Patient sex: M
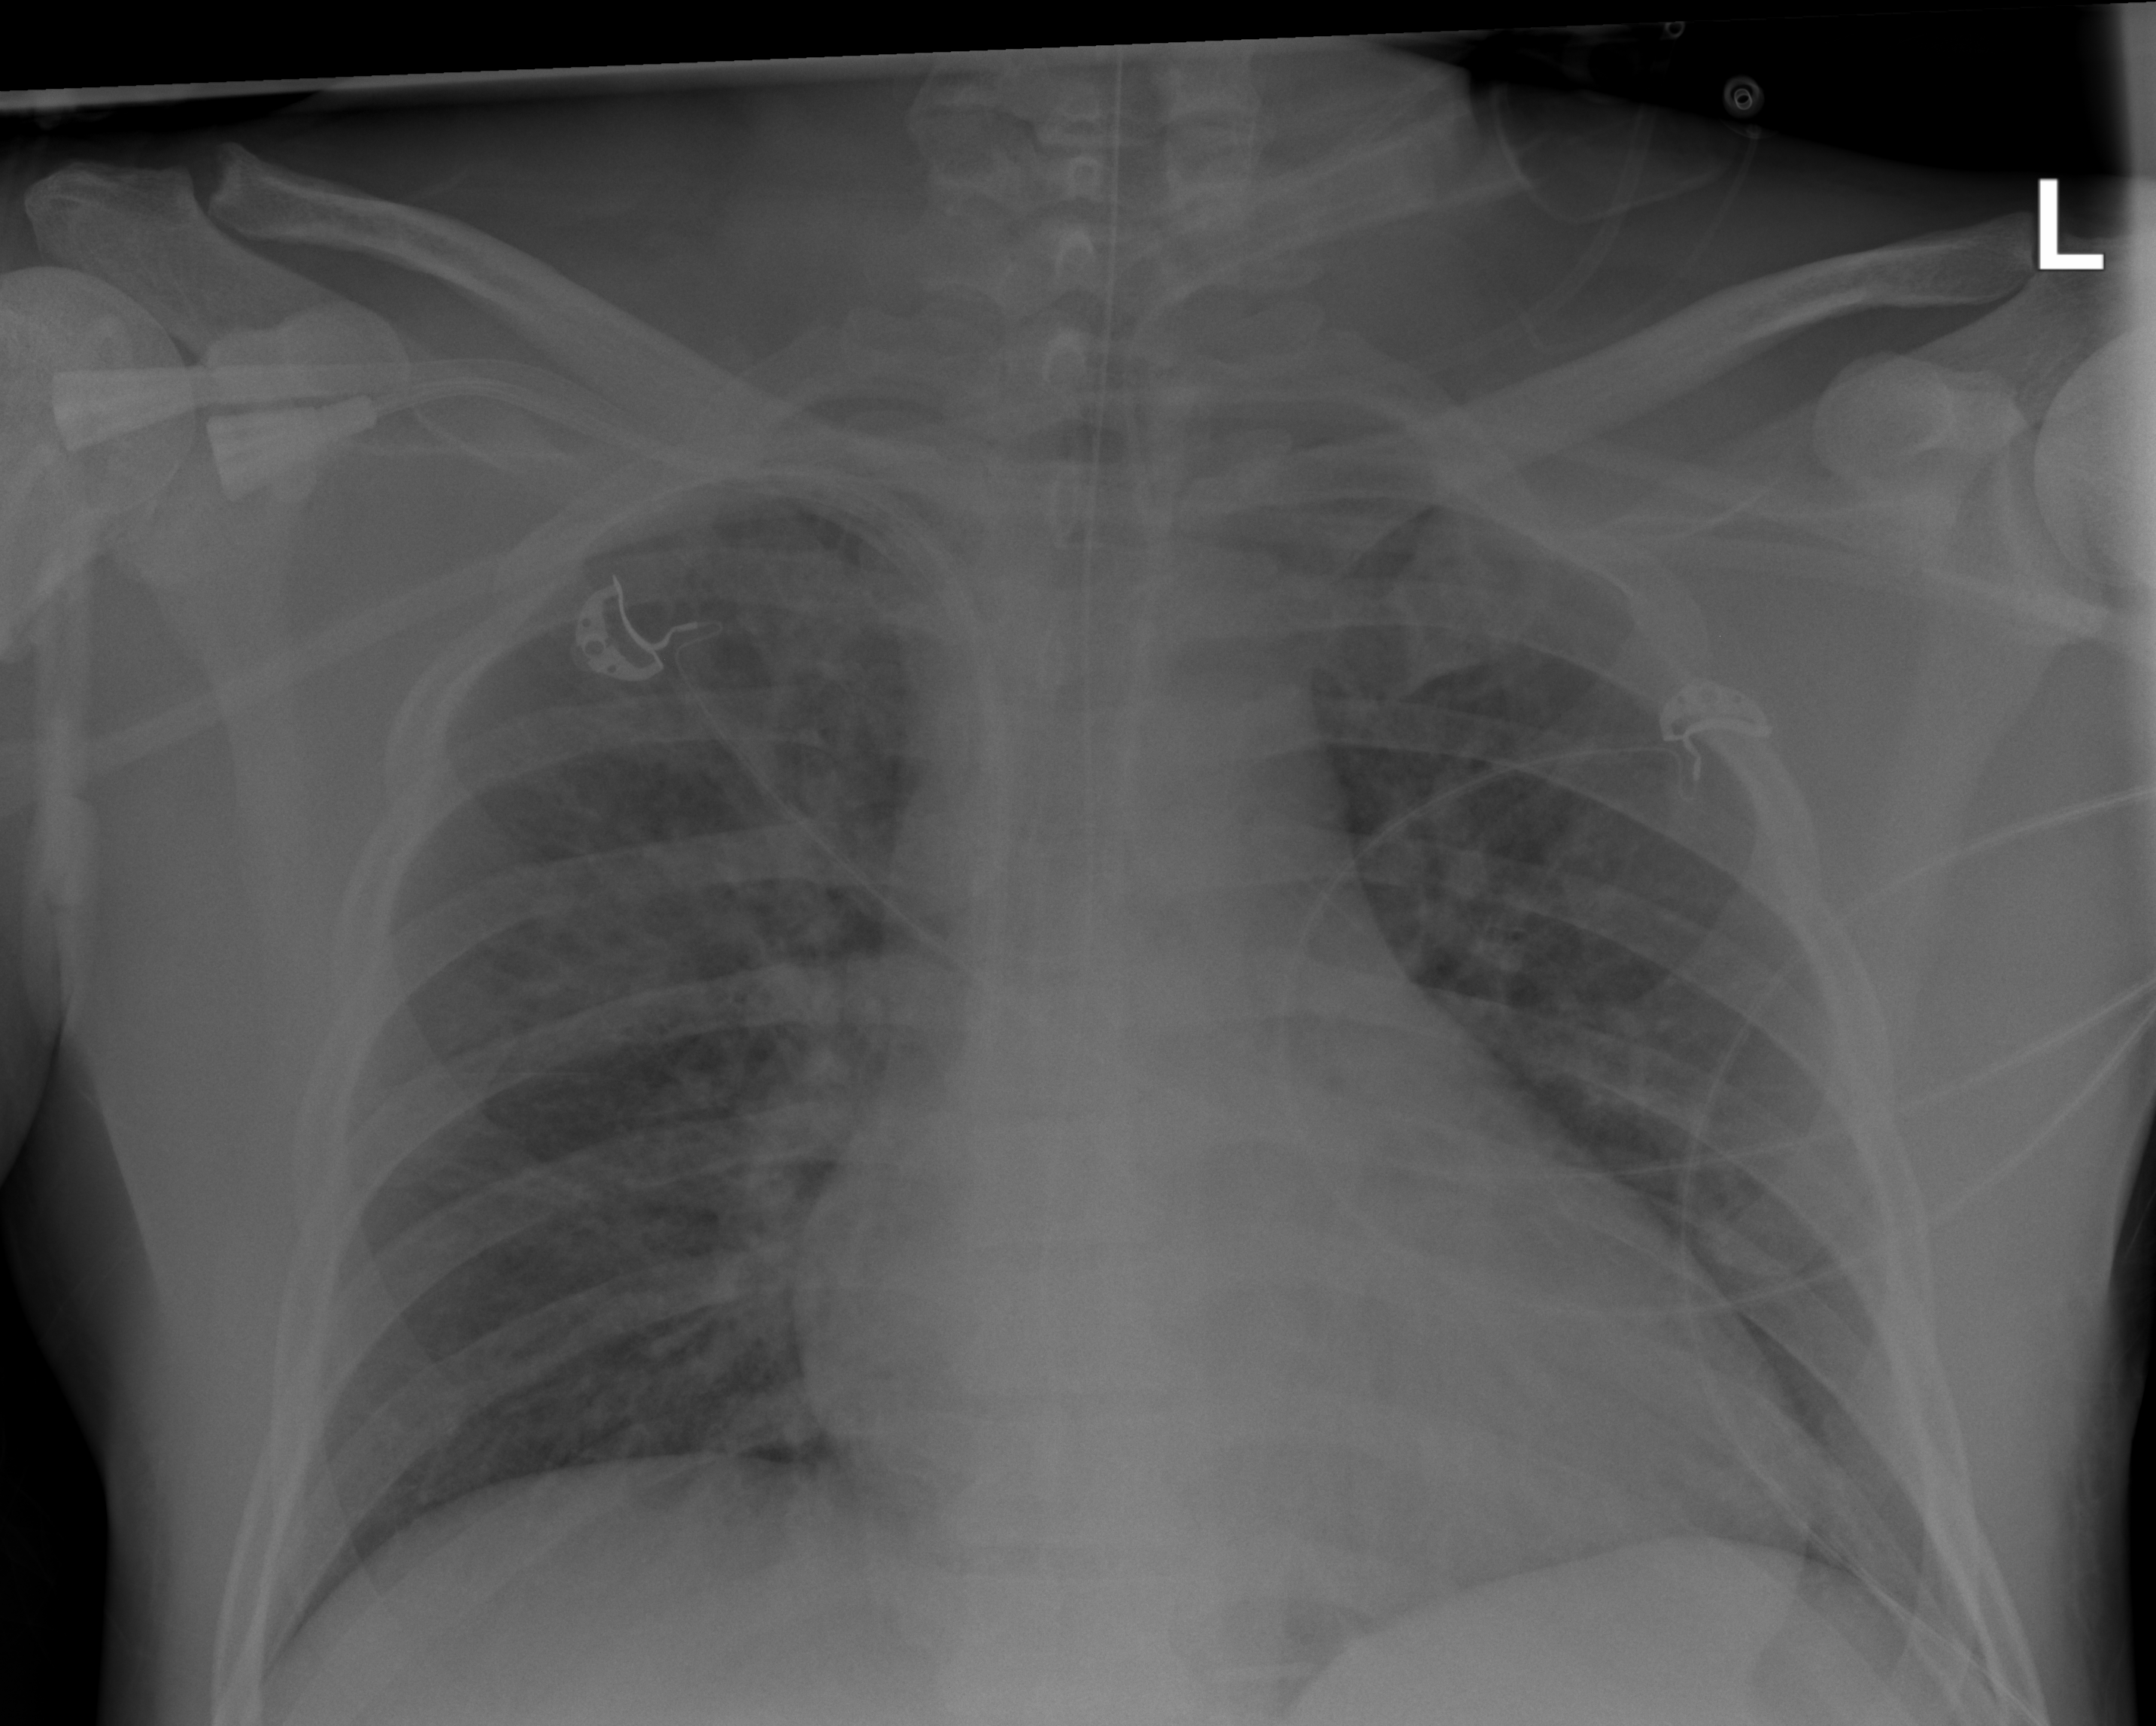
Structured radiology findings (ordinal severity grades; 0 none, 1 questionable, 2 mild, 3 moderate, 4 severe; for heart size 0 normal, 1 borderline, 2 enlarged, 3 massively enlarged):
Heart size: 2
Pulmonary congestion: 0
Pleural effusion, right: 0
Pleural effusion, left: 0
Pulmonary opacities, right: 1
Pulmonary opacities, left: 0
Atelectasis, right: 0
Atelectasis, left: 0